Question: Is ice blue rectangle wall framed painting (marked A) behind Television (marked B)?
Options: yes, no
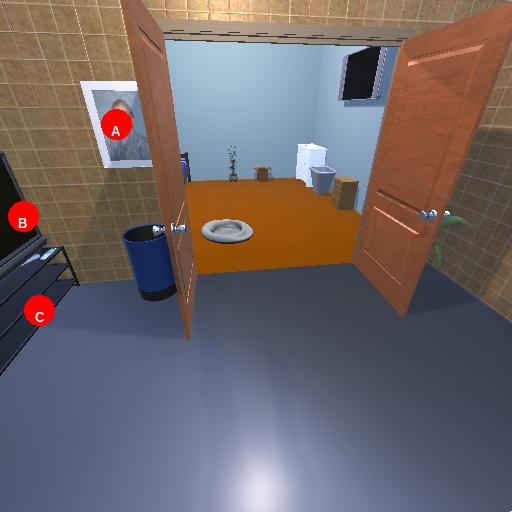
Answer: yes